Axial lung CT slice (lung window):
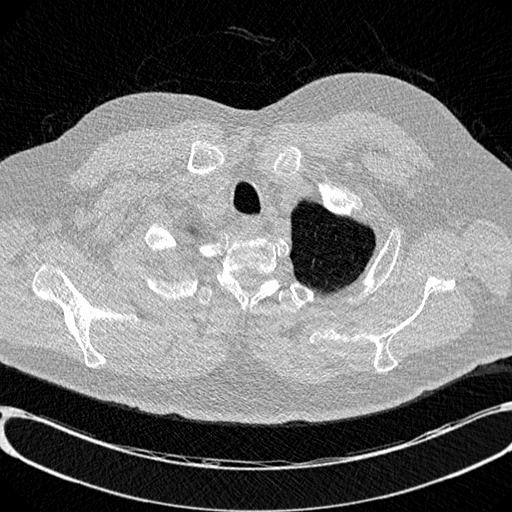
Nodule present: no